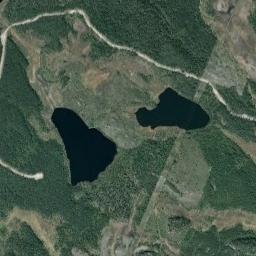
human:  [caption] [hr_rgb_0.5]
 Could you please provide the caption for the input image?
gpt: There is a path over the lake in the picture .

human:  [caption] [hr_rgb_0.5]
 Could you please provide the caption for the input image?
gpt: The two lakes lies in the forest and the water is dark blue .

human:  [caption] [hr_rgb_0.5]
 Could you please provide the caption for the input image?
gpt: Two irregularly shaped blue lakes surrounded by green forests .

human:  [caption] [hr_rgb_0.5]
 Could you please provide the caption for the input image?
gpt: There are many trees around the lake .

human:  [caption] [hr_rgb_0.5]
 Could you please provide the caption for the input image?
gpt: There are green forests and a river near the lake .